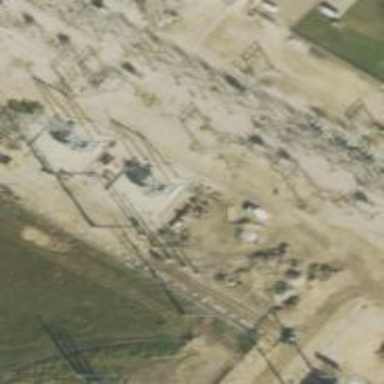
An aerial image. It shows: Power tower.